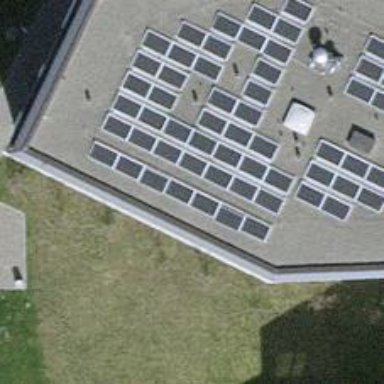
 consisting of solar photovoltaic panels."